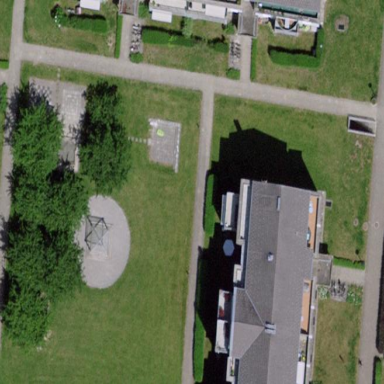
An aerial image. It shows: Lovely park for leisure and relaxation.